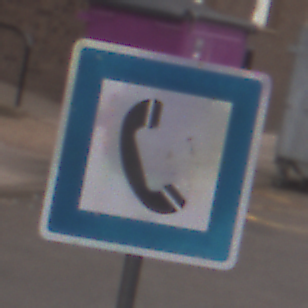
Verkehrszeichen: Fernsprecher
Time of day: MorningAfternoon
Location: Outdoor (Urban)
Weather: Overcast
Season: NotSpecified
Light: Natural